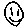
Label: smiley face